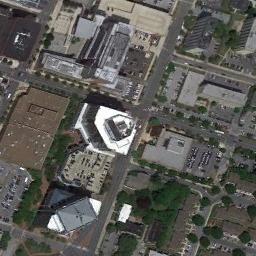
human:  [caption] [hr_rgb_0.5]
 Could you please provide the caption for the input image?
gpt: The commercial area is near many roads .

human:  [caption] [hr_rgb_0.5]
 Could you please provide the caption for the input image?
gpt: A commercial area has lots of buildings of different shapes and some roads go through the commercial area .

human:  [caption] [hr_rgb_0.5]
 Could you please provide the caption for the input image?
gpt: There are some cars parked in the top right corner .

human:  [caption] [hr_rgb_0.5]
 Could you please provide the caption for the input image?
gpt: In a business district there are many tall buildings of different shapes and several roads with many cars and many trees .

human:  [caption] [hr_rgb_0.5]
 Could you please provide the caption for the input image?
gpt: A commercial area with a white building at the corner beside a brown building .